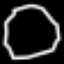
Label: octagon